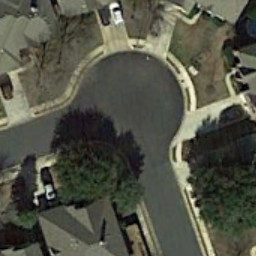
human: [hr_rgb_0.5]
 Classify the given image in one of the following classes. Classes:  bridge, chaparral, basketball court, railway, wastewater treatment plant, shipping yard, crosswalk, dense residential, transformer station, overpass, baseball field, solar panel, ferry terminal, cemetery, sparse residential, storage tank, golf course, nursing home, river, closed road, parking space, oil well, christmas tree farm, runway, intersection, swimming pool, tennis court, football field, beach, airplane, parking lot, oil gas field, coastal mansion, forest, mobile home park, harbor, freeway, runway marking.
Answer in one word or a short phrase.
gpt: closed road